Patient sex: F
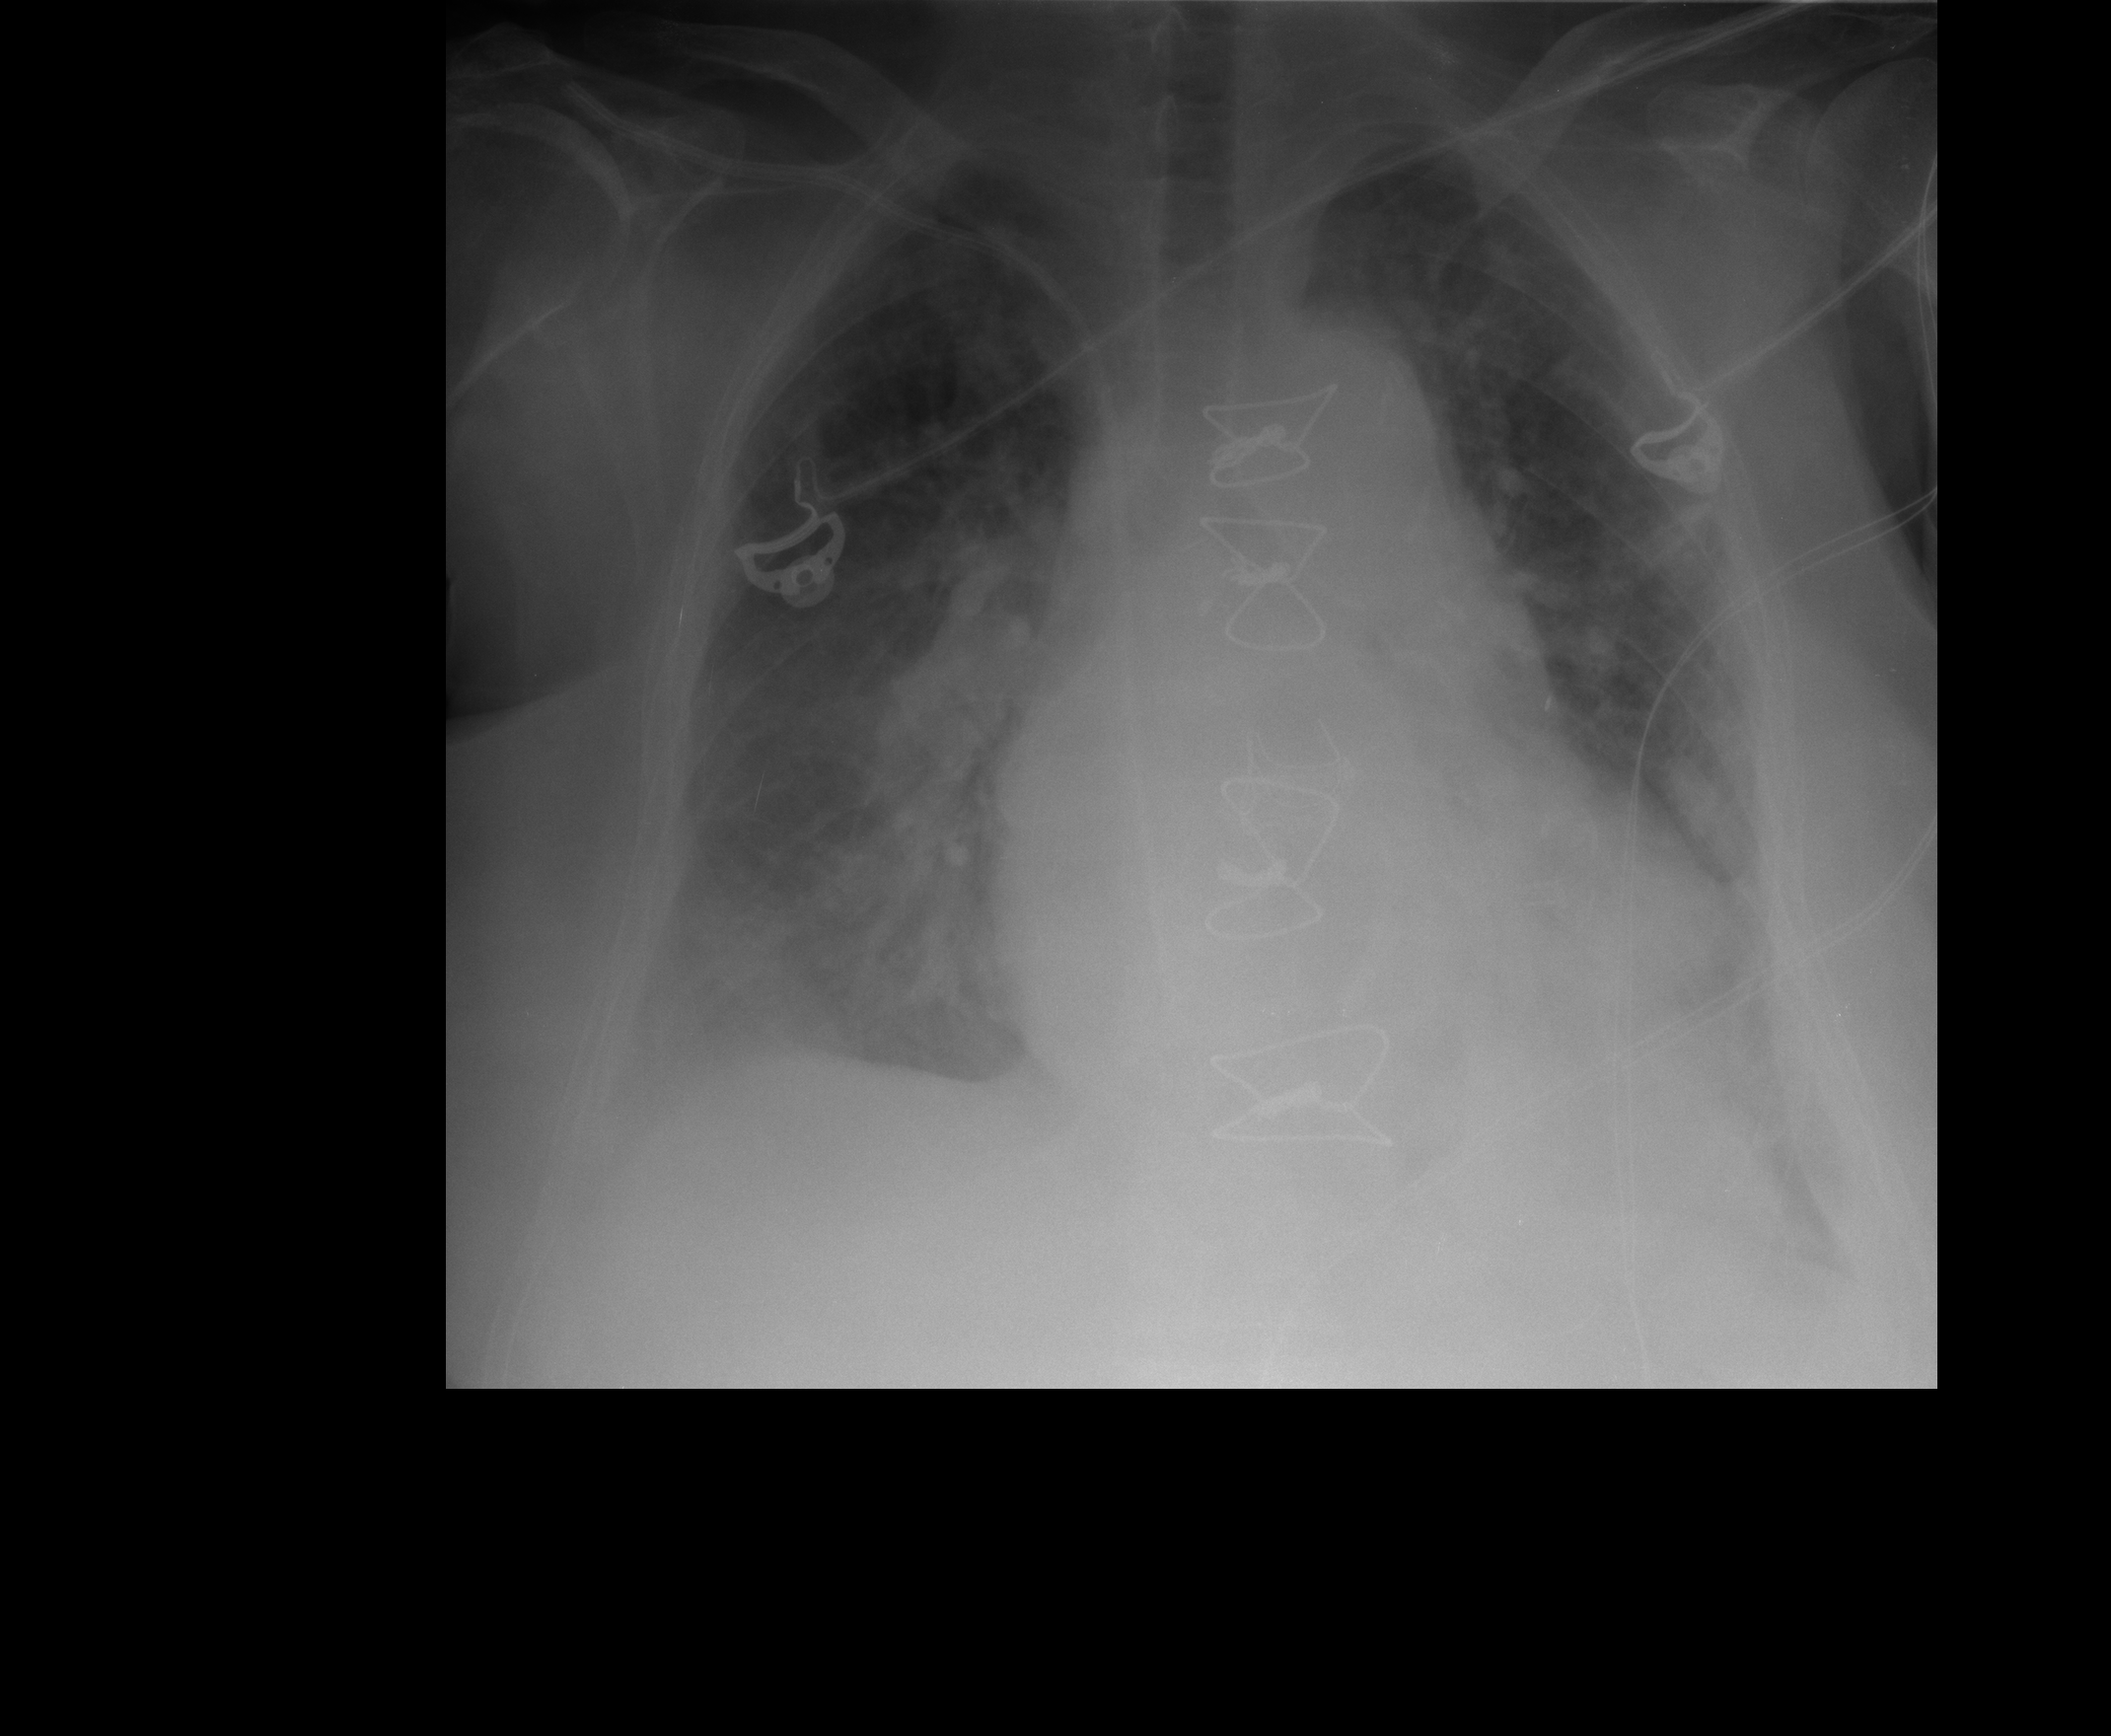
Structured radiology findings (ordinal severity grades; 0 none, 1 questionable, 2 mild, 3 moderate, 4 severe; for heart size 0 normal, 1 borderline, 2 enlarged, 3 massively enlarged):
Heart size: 2
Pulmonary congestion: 3
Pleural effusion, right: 2
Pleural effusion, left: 2
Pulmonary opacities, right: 1
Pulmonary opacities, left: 2
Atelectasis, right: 2
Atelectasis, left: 2